Field crop: maize
Growth stage: 2
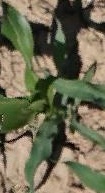
Species: maize